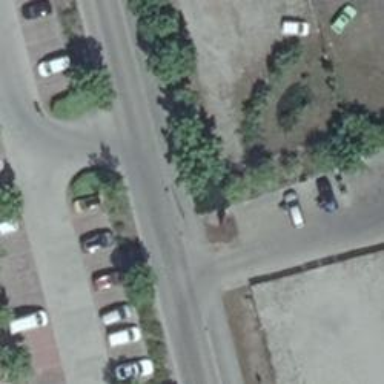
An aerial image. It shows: Road serving as parking aisle.